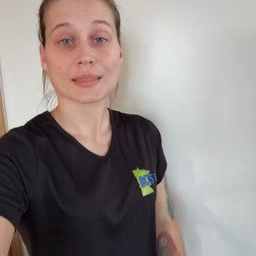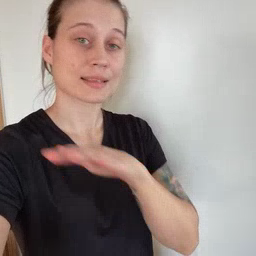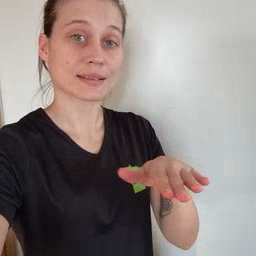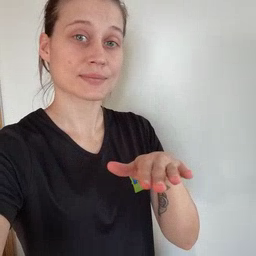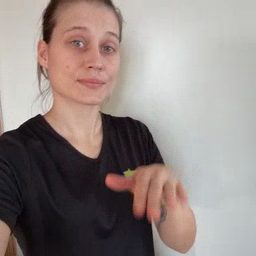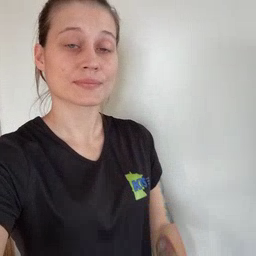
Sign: clean